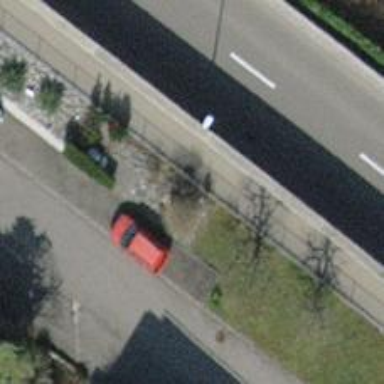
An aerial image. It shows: Retaining wall.